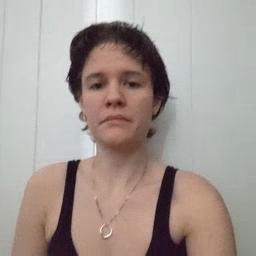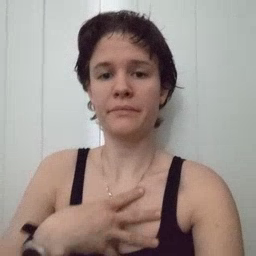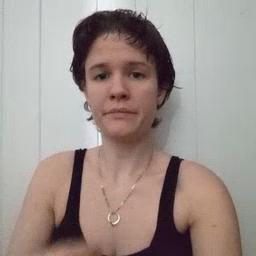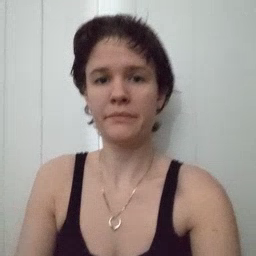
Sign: white